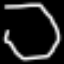
Label: octagon